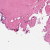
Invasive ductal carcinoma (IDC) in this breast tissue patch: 0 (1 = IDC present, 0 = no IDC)